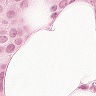
Metastatic tissue present: yes